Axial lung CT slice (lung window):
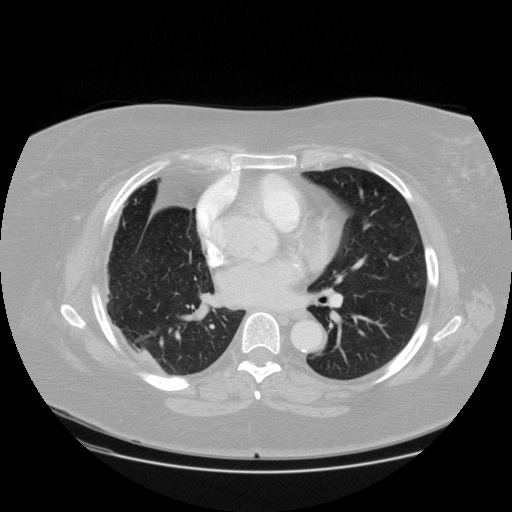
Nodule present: no